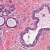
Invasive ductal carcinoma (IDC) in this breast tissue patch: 0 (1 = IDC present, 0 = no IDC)